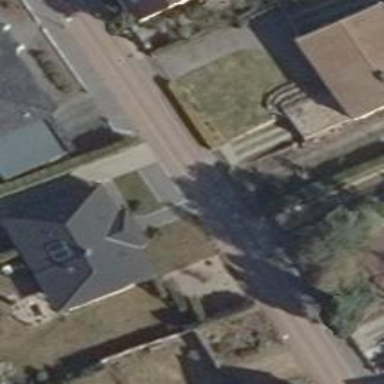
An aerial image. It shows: Detached building.